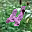
Label: 4